Question: So what i want to achieve is that 1000px main screen and at the right, ad space
If visitor screen width is smaller than 1160 ad screen won't be visible unless visitor scrolls right
But i want to margin things according to the main screen not total of ad place and main screen
Is this kind of positioning possible without javascript ?
Ok here the picture

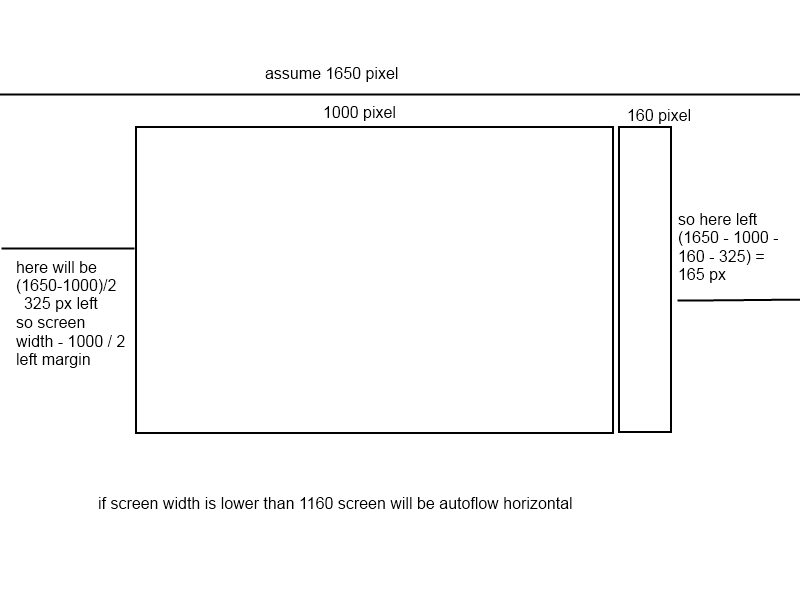
Answer: It's posible using CSS '@media' I prefer to use percentages but here's an example:
'''
#page{
width:80%;
margin:0% 9% 0% 10%;
}
#left{
display:inline-block;//alternative needed for ie 8 and below
width:80%;
}
#right{
width:19%;
display:inline-block;
}
@media screen only and (min-width:1160px){
#right{
display:none;
}
#left{
width:100%;
}
}
'''
If the user's has a screen resolution width smaller than 1160px; The CSS properties of the elements will be altered.